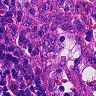
Metastatic tissue present: no